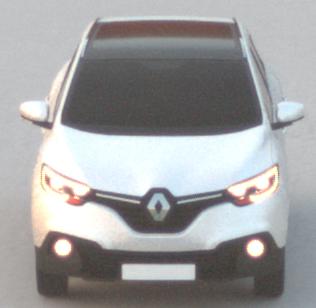
Make: Renault
Model: Kadjar ENERGY TCe 130
Detailed model: Kadjar
Model produced from: 2015/05
Model produced until: 2018/08
Doors: 5
Color: white
Road condition: dry road
Daytime: dawn
Contrast: low contrast